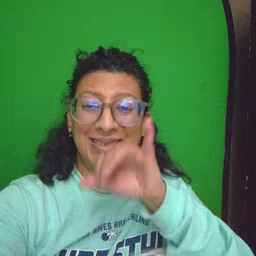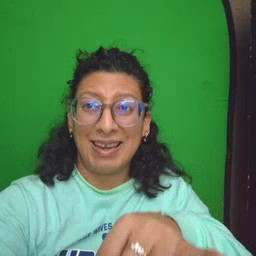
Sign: stay